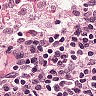
Metastatic tissue present: no